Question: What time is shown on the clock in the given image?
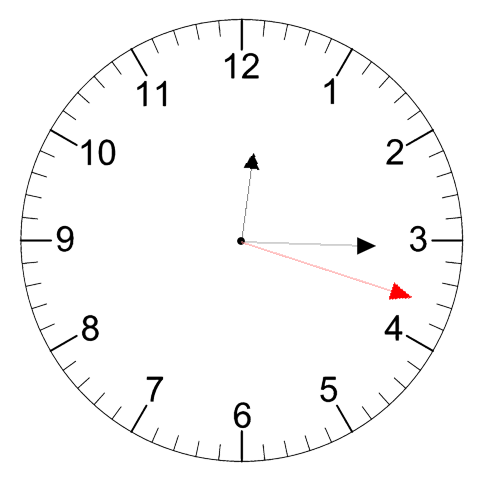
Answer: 12:15:18